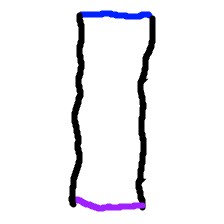
Shape: rectangle